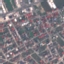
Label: Residential